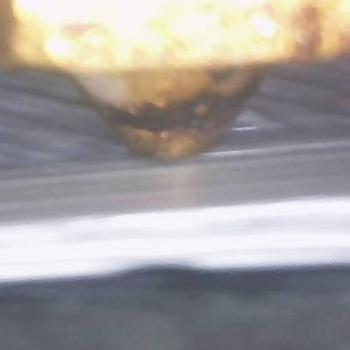
Flow rate: 35%